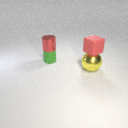
small green rubber cylinder below small red metal cylinder